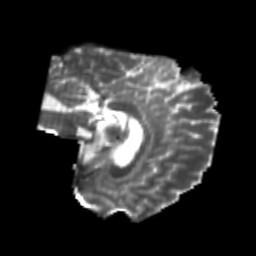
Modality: T2w
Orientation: sagittal
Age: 22
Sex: male
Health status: healthy
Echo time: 0.074 s